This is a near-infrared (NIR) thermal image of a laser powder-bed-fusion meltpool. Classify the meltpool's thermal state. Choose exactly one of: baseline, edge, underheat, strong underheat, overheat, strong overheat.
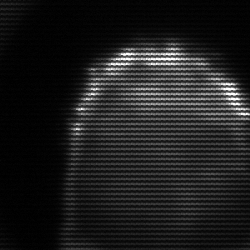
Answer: edge